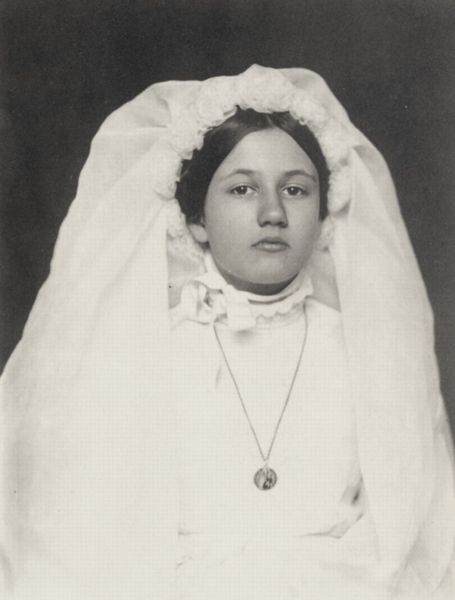
Titel: Denise
Künstler: Francois Emile Zola
Schlagwörter: weiß, mädchen, blumen, frau, grau, haar, kleid, mund, nase, ohr, schwarz, blick, blüten, rosen, schleier, haube, schleife, jung, augen, falten, gesicht, kragen, portrait, porträt, haare, spitzen, lippen, ohren, scheitel, kette, braut, rüschen, oberkörper, foto, fotografie, medaillon, jungfrau, schwarz-weiß, stehkragen, photo, ehe, amulett, medallion, hochzeit, medaille, klosterfrau, gerafft, rosetten, kommunion, brautkleid, geschürzt, firmung, komunion, kommunionkleid, gesichrt